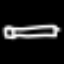
Label: pencil